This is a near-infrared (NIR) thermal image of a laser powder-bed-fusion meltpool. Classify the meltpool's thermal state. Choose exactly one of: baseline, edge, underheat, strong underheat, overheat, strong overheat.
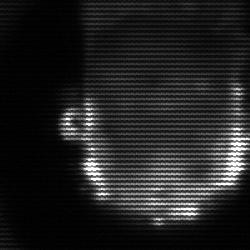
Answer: baseline